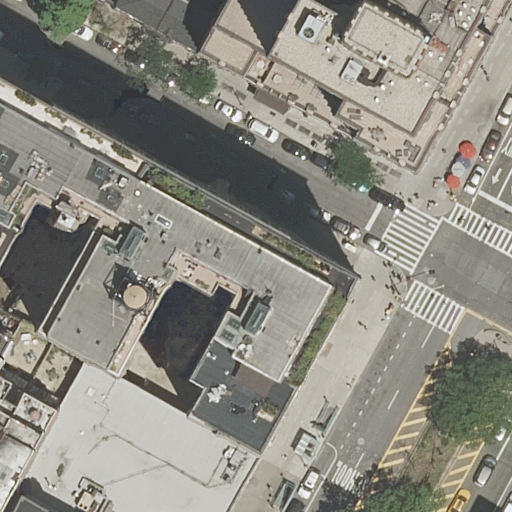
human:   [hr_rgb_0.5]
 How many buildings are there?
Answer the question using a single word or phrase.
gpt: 12

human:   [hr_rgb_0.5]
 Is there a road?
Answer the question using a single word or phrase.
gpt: yes

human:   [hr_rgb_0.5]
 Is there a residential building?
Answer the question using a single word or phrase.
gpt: yes

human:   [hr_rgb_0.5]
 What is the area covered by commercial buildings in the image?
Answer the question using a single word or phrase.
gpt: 0m2

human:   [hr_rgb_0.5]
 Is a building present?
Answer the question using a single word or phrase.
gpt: yes

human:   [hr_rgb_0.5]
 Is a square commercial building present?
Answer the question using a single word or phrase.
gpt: no

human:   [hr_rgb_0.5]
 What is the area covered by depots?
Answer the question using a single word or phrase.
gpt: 0m2

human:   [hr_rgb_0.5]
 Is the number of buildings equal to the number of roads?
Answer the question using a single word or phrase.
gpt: no

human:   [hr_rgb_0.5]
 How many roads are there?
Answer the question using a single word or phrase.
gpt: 8

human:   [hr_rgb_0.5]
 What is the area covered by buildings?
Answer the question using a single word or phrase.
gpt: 4718m2

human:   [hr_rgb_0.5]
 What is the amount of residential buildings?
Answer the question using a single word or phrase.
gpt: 12

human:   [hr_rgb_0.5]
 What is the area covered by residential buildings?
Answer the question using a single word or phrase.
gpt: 4718m2

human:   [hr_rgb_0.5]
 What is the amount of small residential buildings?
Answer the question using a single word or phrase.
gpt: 7

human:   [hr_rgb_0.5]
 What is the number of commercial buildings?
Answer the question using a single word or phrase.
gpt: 0

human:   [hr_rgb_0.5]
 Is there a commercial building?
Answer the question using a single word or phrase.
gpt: no

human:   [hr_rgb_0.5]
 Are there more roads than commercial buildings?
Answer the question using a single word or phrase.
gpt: yes

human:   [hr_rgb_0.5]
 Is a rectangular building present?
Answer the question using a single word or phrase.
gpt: yes

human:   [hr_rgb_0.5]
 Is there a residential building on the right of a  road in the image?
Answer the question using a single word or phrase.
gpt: yes

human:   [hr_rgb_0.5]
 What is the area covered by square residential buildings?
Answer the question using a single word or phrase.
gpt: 0m2

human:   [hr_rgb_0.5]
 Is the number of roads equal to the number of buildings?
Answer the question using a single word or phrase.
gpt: no

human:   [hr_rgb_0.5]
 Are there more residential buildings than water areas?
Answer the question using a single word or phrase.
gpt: yes

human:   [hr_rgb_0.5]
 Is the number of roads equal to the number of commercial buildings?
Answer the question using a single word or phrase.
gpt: no

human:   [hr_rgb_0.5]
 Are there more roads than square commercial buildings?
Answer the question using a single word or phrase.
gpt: yes

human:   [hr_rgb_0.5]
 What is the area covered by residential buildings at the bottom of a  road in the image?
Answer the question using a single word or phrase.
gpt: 3311m2

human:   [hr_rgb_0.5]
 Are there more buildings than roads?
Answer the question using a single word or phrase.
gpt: yes

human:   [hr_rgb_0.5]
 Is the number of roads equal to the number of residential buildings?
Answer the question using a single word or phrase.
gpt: no

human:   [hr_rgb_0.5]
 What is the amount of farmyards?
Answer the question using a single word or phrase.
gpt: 0

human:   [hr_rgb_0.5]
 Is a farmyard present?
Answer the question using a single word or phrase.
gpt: no

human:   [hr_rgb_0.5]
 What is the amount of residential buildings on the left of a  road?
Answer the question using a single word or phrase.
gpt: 10

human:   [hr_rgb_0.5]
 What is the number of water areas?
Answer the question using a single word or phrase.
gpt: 0

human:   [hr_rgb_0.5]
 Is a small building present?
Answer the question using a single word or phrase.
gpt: yes

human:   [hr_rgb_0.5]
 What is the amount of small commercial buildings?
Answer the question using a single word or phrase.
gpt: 0

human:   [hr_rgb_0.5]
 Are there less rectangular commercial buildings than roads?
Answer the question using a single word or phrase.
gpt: yes

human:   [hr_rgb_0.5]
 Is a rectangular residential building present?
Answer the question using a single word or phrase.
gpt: yes

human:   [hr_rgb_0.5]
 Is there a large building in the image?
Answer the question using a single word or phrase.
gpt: yes

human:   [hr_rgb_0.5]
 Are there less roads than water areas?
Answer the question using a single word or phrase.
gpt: no

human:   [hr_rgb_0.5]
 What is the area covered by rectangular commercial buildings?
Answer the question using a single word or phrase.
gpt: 0m2

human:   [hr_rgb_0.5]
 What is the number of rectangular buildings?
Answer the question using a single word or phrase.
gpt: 7

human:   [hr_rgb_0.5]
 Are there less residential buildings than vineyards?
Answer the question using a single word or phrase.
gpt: no

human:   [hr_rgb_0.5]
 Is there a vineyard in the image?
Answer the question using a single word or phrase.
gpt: no

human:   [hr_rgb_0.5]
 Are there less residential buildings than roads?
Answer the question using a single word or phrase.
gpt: no

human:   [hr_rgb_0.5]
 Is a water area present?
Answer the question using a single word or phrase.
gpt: no

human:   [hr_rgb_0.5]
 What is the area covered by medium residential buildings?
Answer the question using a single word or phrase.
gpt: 379m2

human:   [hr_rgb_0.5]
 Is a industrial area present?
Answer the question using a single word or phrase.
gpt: no

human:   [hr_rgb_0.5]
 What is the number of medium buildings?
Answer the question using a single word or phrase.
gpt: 2

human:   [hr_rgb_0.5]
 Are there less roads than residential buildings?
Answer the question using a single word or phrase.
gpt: yes

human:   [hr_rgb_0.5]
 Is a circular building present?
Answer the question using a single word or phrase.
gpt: no

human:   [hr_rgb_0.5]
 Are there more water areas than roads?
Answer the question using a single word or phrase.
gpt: no

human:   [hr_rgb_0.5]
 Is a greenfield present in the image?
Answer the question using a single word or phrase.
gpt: no

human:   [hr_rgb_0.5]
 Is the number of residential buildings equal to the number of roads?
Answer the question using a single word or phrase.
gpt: no

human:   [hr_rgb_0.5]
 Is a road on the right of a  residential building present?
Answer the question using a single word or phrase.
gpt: yes

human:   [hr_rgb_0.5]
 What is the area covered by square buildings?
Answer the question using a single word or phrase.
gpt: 0m2

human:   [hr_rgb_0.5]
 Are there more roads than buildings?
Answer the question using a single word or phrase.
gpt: no

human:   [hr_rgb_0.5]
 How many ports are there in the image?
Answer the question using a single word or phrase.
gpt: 0

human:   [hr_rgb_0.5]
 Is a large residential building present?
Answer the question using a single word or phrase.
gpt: yes

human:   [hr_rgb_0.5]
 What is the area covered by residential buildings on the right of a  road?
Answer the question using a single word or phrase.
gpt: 1368m2

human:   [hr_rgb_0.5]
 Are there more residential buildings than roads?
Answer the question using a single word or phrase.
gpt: yes

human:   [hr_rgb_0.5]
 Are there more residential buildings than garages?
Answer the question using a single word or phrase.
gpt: yes

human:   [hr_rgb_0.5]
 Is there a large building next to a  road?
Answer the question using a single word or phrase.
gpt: yes

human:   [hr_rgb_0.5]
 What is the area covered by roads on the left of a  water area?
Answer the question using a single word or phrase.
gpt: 0m2

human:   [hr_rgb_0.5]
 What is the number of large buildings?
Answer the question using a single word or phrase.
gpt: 3

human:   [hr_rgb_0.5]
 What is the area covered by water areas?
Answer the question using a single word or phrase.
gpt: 0m2

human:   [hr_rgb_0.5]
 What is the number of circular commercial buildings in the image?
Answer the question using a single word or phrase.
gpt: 0

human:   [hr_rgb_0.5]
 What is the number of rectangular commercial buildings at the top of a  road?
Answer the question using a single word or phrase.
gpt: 0